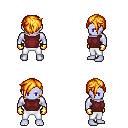
a pixel art fantasy rpg character, male body template, dark elf, purple skin, maroon sleeveless shirt, white pants, light blonde pixie cut hairstyle, gold gloves, four views (front, back, left, right), 2x2 character sprite sheet, small pixel art, hard edges, no anti-aliasing